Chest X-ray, PA view. Patient: 62 years old, sex F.
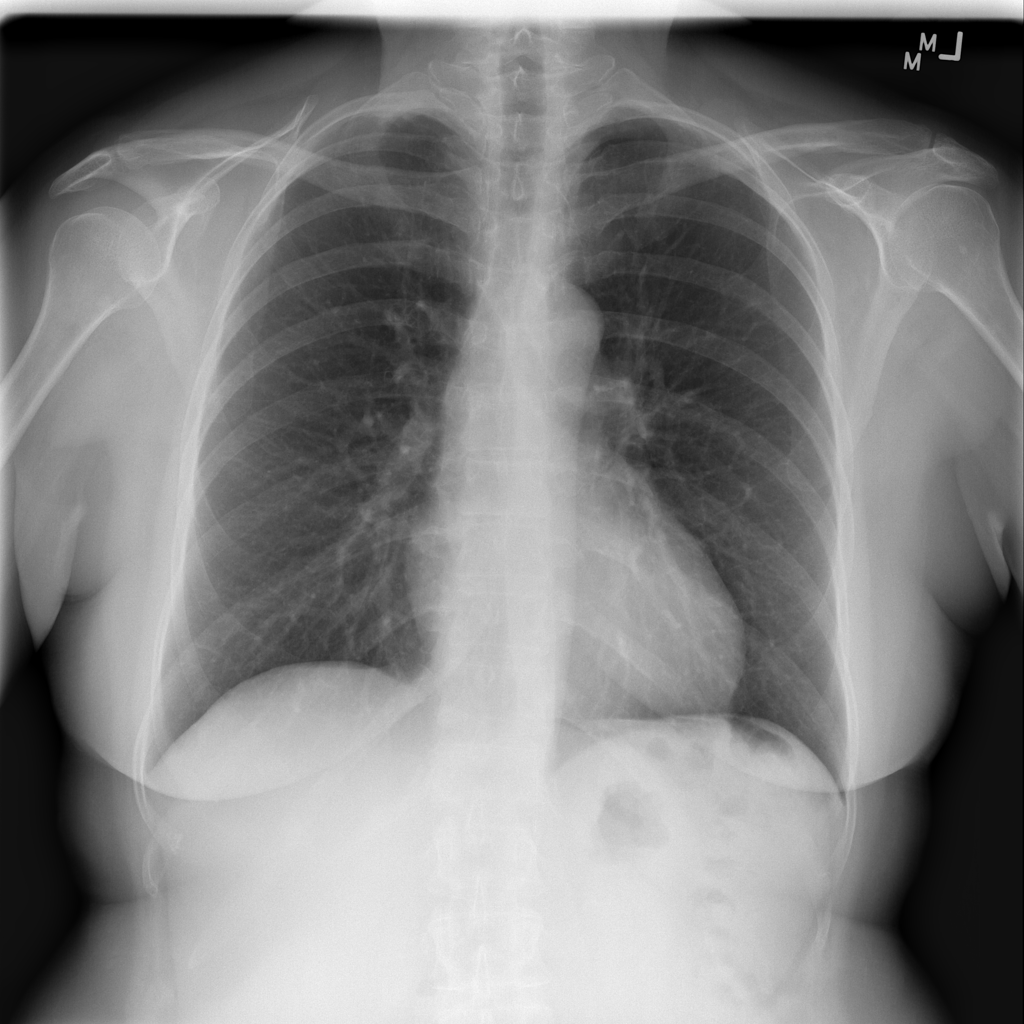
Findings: No Finding